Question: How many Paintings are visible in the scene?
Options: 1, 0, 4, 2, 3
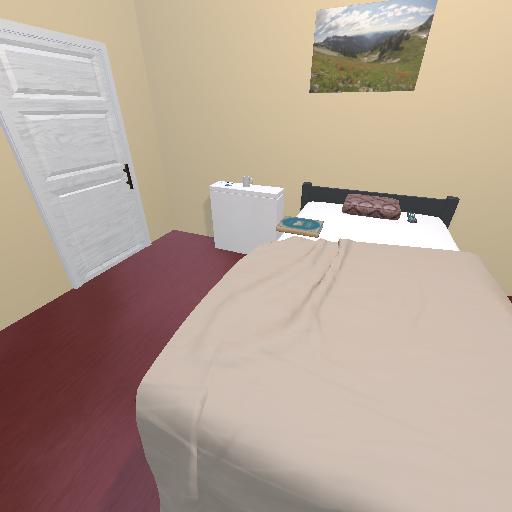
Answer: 1